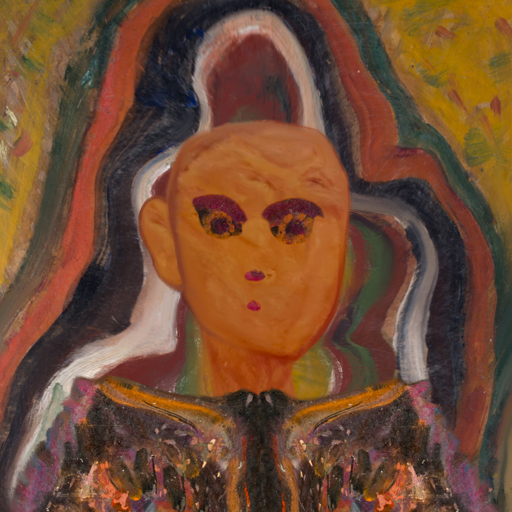
Background: AfterRaid, Head And Neck Front: Pious_Lady, Face Front: Doll, Bust: Gypsy_Queen, Hair Front: Blank, Head Accessory: Blank, Second Necklace: Blank, Necklace: Blank, Baby: Blank